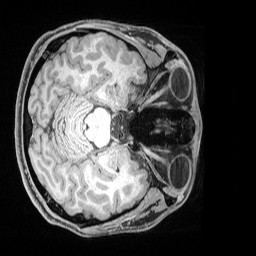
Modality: T1w
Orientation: axial
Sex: male
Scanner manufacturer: siemens
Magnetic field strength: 3 T
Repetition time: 2.53 s
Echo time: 0.00169 s